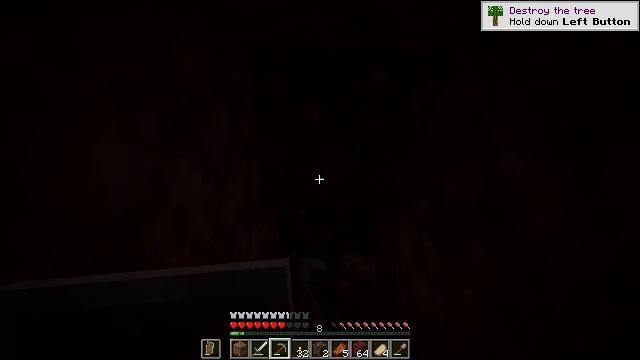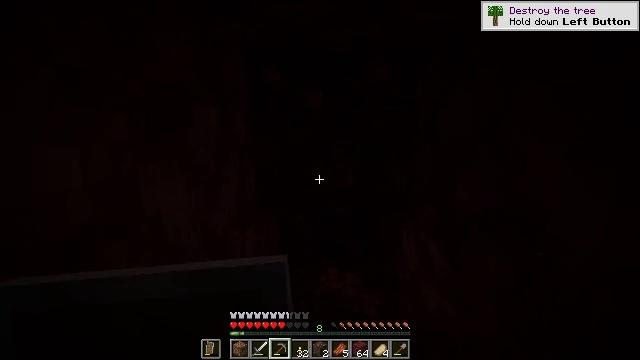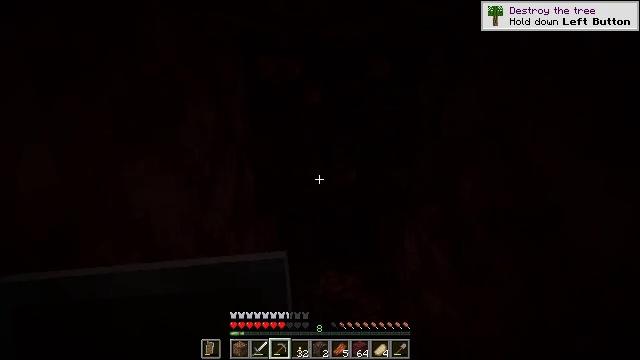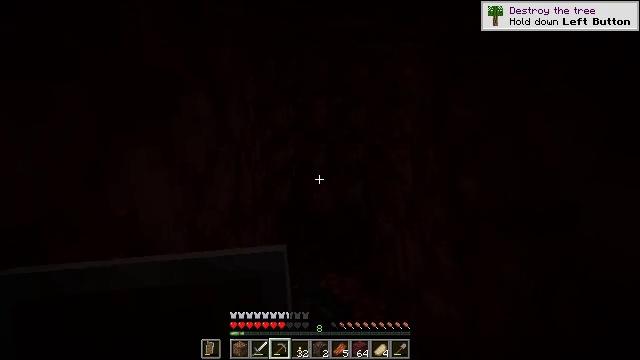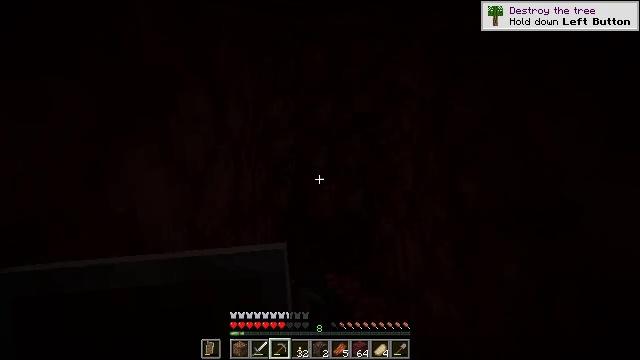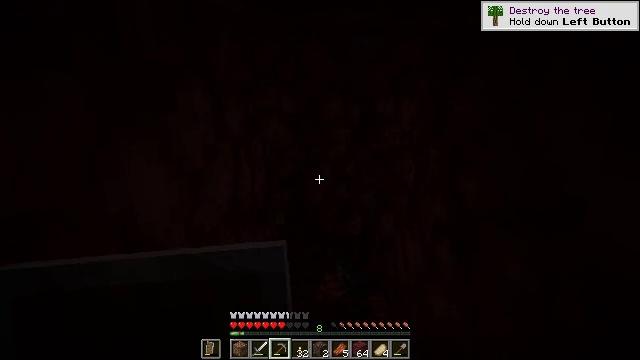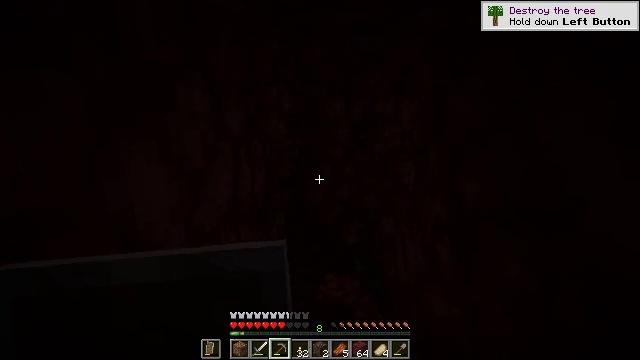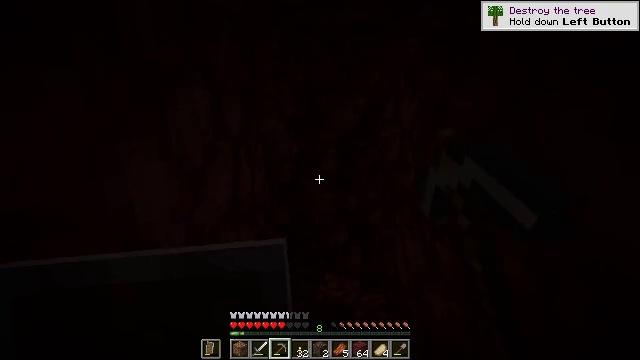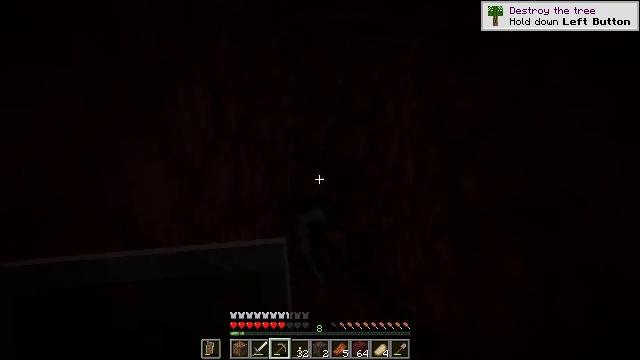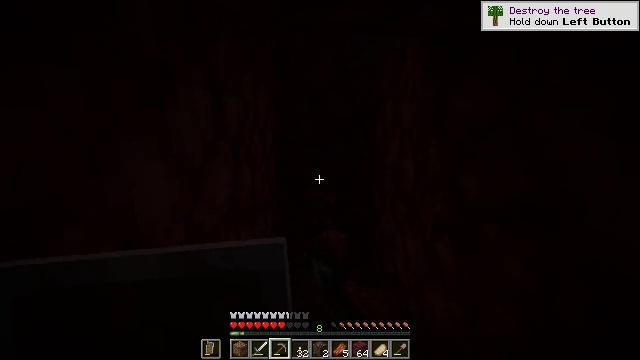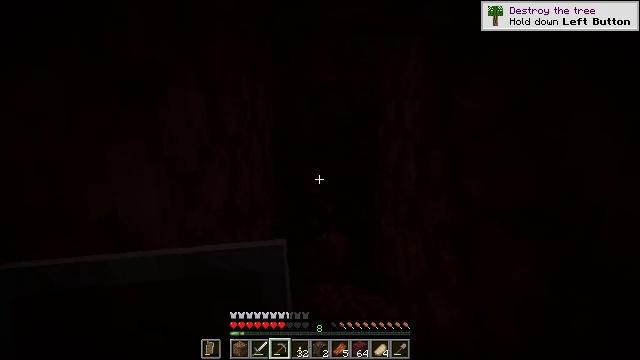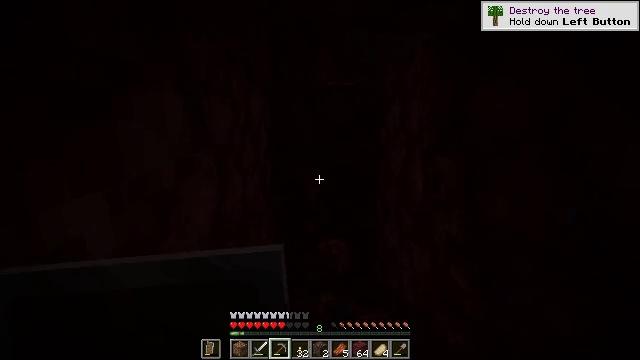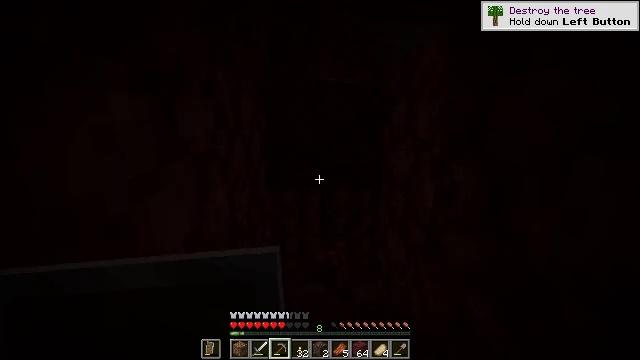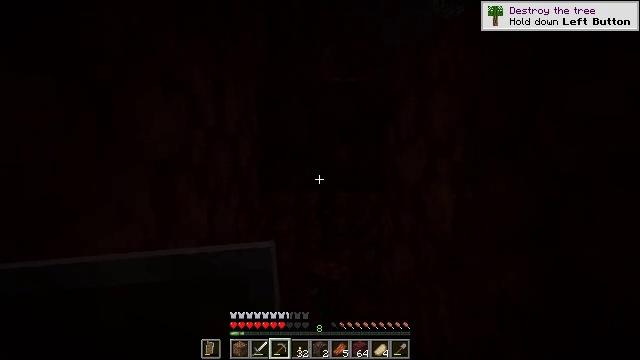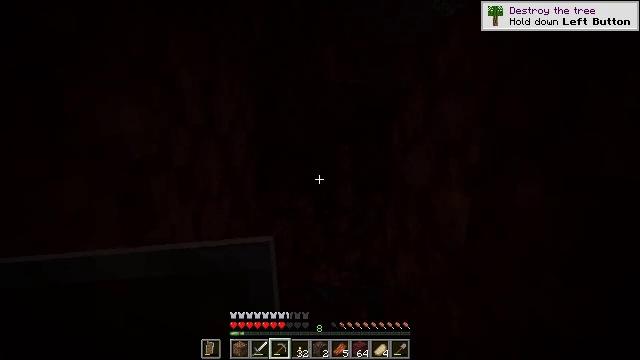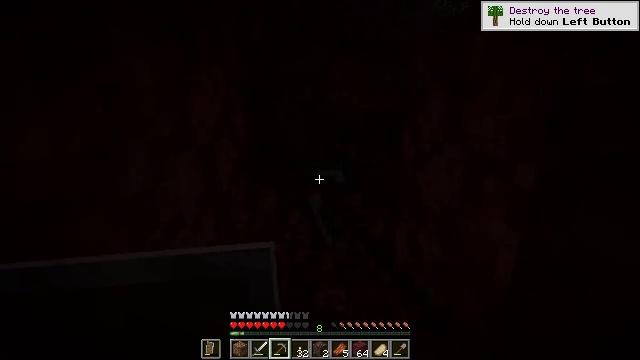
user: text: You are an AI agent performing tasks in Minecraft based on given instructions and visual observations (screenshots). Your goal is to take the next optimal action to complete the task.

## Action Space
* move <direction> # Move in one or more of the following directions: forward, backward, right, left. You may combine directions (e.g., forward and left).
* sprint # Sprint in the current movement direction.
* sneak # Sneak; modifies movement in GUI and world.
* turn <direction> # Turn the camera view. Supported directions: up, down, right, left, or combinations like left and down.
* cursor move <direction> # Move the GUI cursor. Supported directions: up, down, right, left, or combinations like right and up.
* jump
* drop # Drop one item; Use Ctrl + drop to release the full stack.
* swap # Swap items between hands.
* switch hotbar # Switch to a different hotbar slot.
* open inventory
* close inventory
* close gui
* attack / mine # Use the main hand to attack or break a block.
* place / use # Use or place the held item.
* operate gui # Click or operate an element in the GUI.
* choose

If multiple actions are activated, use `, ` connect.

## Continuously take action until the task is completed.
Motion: motion action
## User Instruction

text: Dig up netherrack with a pickaxe.
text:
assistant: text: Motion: attack / mine
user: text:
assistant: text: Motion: attack / mine
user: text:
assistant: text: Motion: attack / mine
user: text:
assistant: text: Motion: attack / mine
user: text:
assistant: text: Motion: attack / mine
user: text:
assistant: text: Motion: attack / mine
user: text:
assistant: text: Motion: attack / mine
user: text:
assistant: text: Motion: attack / mine
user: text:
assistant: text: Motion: attack / mine
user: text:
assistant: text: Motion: move forward, attack / mine
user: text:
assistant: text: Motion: move forward, attack / mine
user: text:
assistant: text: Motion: move forward, attack / mine
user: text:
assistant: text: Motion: move forward, attack / mine
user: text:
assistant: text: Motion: move forward, attack / mine
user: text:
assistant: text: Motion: attack / mine
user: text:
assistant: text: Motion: attack / mine
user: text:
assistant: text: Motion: attack / mine
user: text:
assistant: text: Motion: attack / mine
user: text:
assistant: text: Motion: attack / mine
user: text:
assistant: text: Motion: attack / mine
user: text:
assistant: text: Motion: attack / mine
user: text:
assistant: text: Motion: attack / mine
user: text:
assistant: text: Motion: attack / mine
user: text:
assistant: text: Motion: attack / mine
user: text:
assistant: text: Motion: attack / mine
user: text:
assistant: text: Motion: attack / mine
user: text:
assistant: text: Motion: attack / mine
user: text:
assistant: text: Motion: attack / mine
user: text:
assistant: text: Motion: attack / mine
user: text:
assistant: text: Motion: move forward, attack / mine